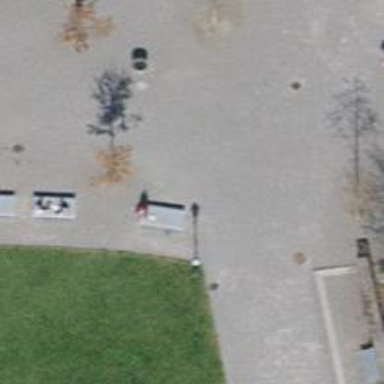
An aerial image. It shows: Bench.